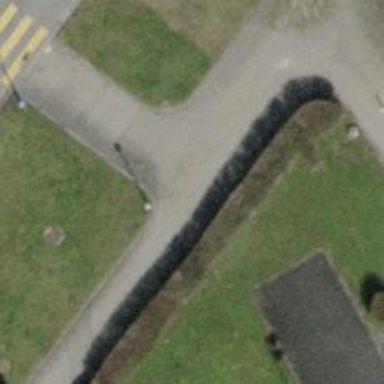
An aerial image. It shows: Sidewalk.